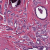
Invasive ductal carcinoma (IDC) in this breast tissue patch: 1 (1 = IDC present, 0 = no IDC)